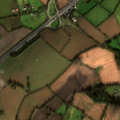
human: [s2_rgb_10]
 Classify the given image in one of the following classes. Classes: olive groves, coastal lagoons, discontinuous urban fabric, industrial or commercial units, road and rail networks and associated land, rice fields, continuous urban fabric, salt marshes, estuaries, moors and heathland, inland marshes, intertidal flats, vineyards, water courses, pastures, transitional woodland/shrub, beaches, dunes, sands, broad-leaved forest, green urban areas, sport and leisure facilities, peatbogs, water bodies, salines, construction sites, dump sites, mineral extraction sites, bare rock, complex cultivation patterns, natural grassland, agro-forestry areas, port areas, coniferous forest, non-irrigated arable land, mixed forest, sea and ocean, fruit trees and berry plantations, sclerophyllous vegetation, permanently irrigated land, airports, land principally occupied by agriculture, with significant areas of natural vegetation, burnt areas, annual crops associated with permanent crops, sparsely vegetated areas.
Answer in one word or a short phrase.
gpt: road and rail networks and associated land, non-irrigated arable land, pastures, mixed forest